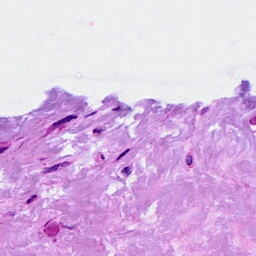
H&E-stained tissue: Breast